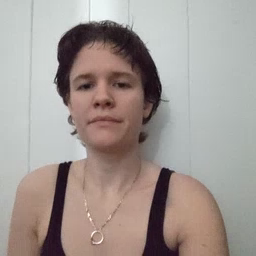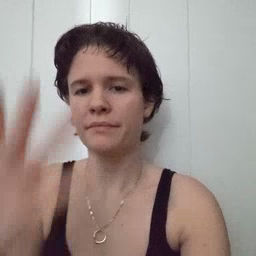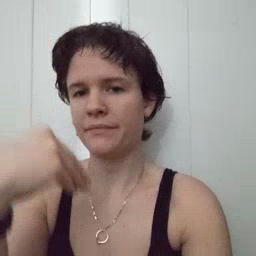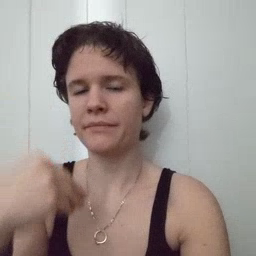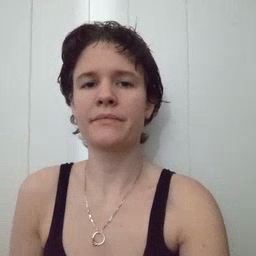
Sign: nap